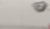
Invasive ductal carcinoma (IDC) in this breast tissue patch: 0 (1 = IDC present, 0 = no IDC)